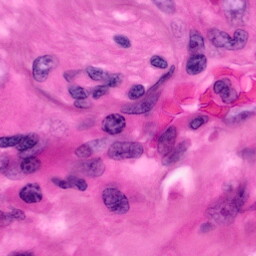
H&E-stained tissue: Pancreatic